Field crop: maize
Growth stage: 2
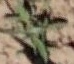
Species: atriplex